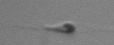
Label: flagellate_morphotype3